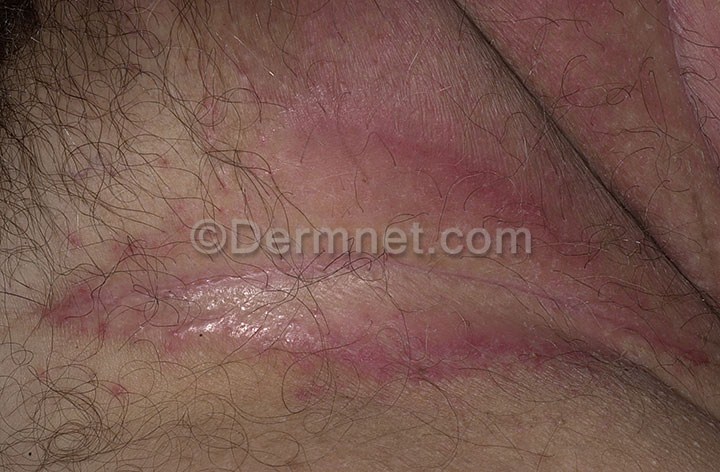
Disease: Tinea Ringworm Candidiasis and other Fungal Infections